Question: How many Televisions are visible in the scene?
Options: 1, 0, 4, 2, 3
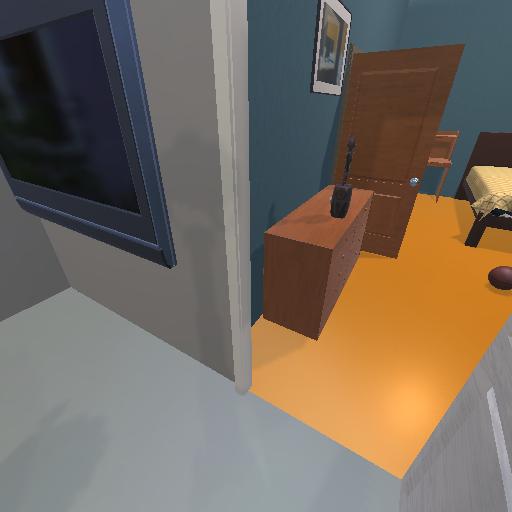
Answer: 1